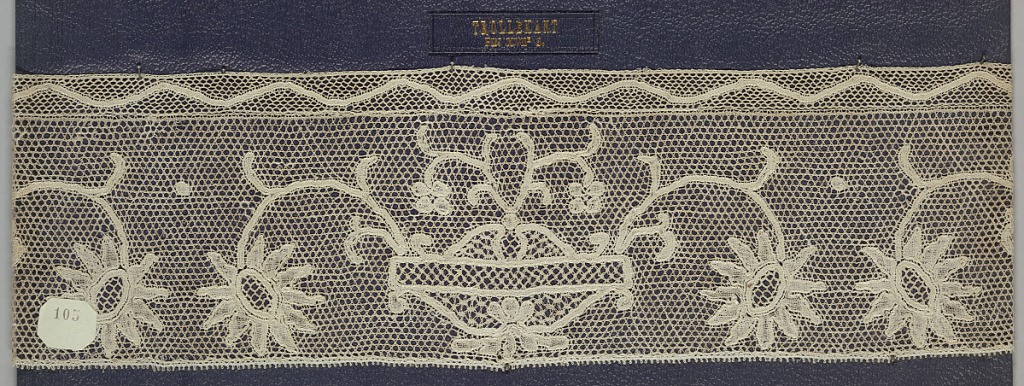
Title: Border
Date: early 18th century
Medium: Technique: bobbin lace
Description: Bobbin lace edge, symmetrical pot of flowers; early 18th century Troilikant